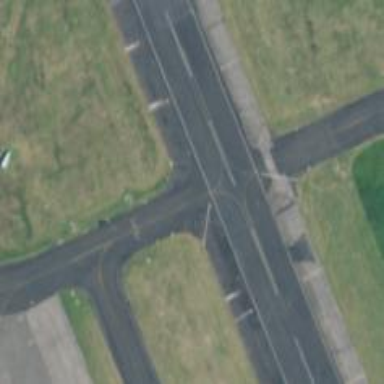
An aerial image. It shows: View of taxiway at the airport.